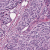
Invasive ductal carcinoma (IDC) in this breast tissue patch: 1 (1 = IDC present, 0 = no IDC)